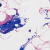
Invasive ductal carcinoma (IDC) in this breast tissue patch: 0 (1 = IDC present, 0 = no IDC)